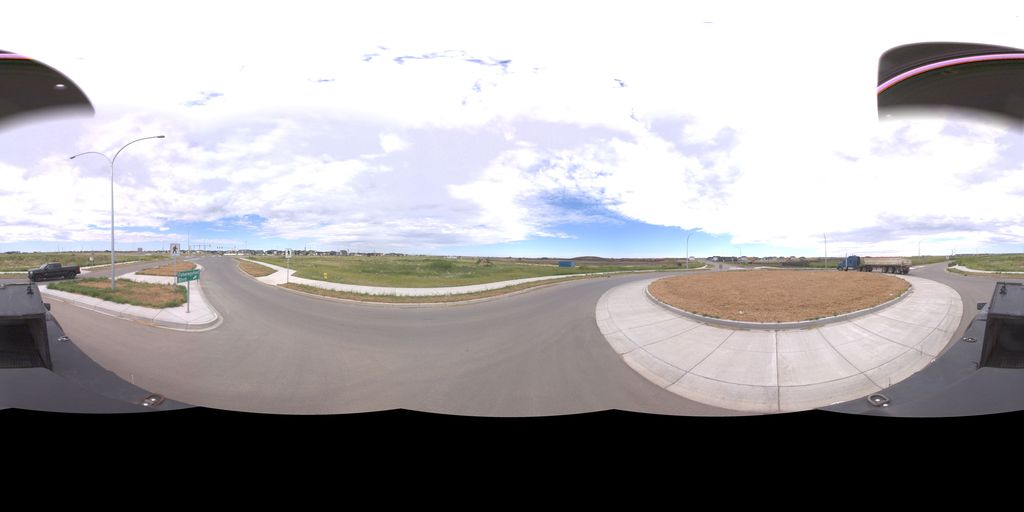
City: saskatoon